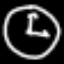
Label: clock